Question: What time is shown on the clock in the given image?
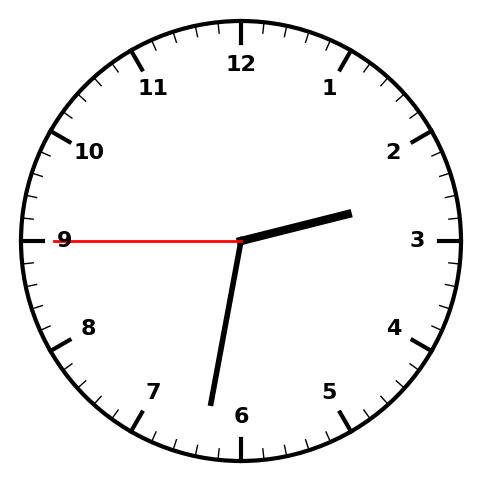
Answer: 02:31:45